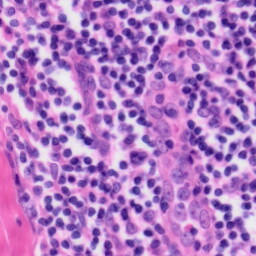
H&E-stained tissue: Tonsil